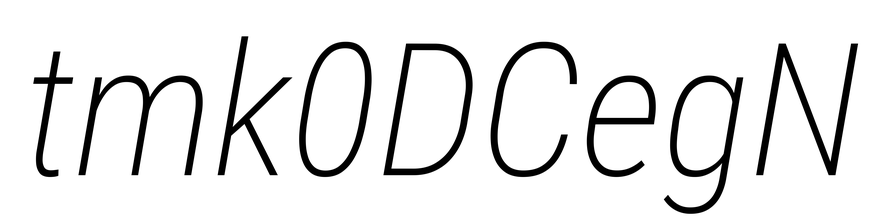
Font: Roboto-Italic_Condensed_ExtraLight_Italic